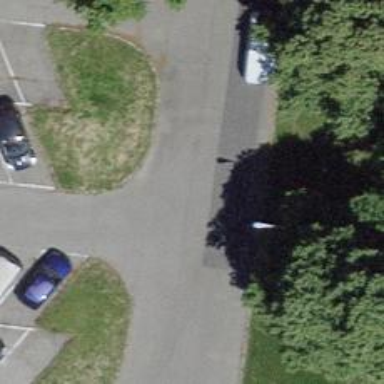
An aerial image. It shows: Road serving as parking aisle.